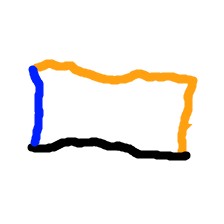
Shape: rectangle